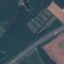
Land use / land cover: Highway